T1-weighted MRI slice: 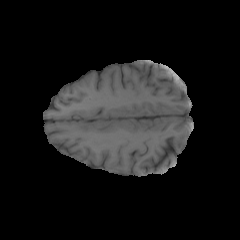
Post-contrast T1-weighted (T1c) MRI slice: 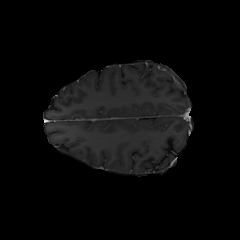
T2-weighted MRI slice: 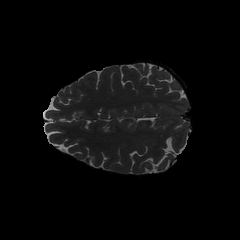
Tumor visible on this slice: no